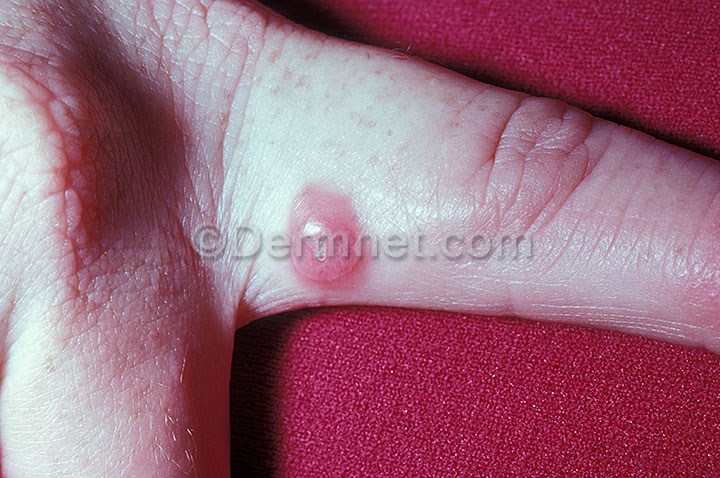
Disease: Warts Molluscum and other Viral Infections